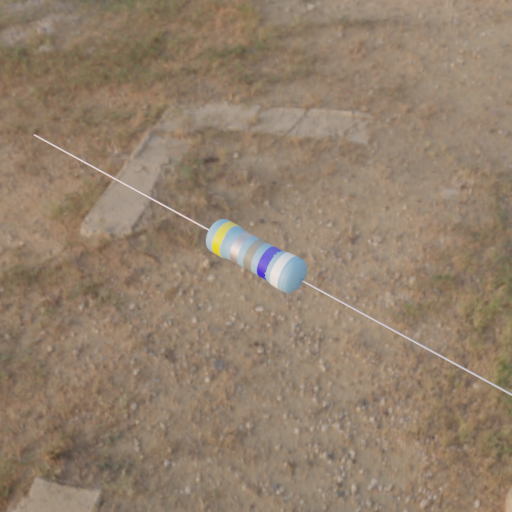
Resistor colour bands (in order): yellow, silver, gray, blue, white